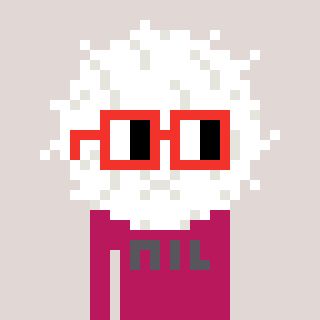
a pixel art character with square red glasses, a cottonball-shaped head and a darkpink-colored body on a warm background